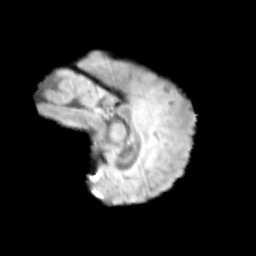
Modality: T2w
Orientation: sagittal
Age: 11
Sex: male
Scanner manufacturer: siemens
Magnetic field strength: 3 T
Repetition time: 3.8 s
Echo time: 0.07 s